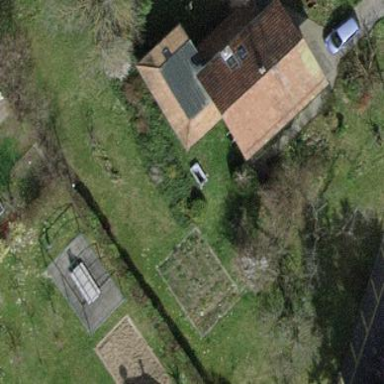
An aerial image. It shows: Garden surrounded by fence.